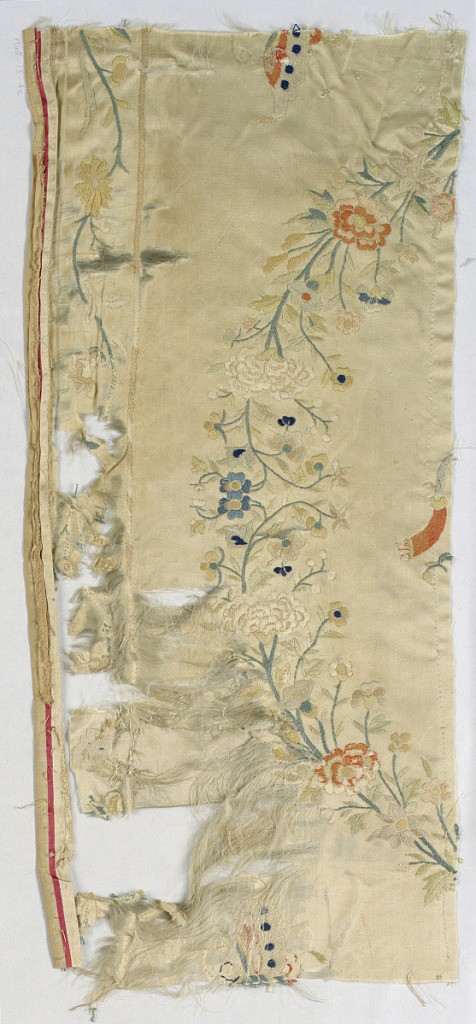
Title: Fragment
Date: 18th century
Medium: silk Technique: embroidered on satin
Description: Fragment of the outer border with flowers, vines and ribbons.